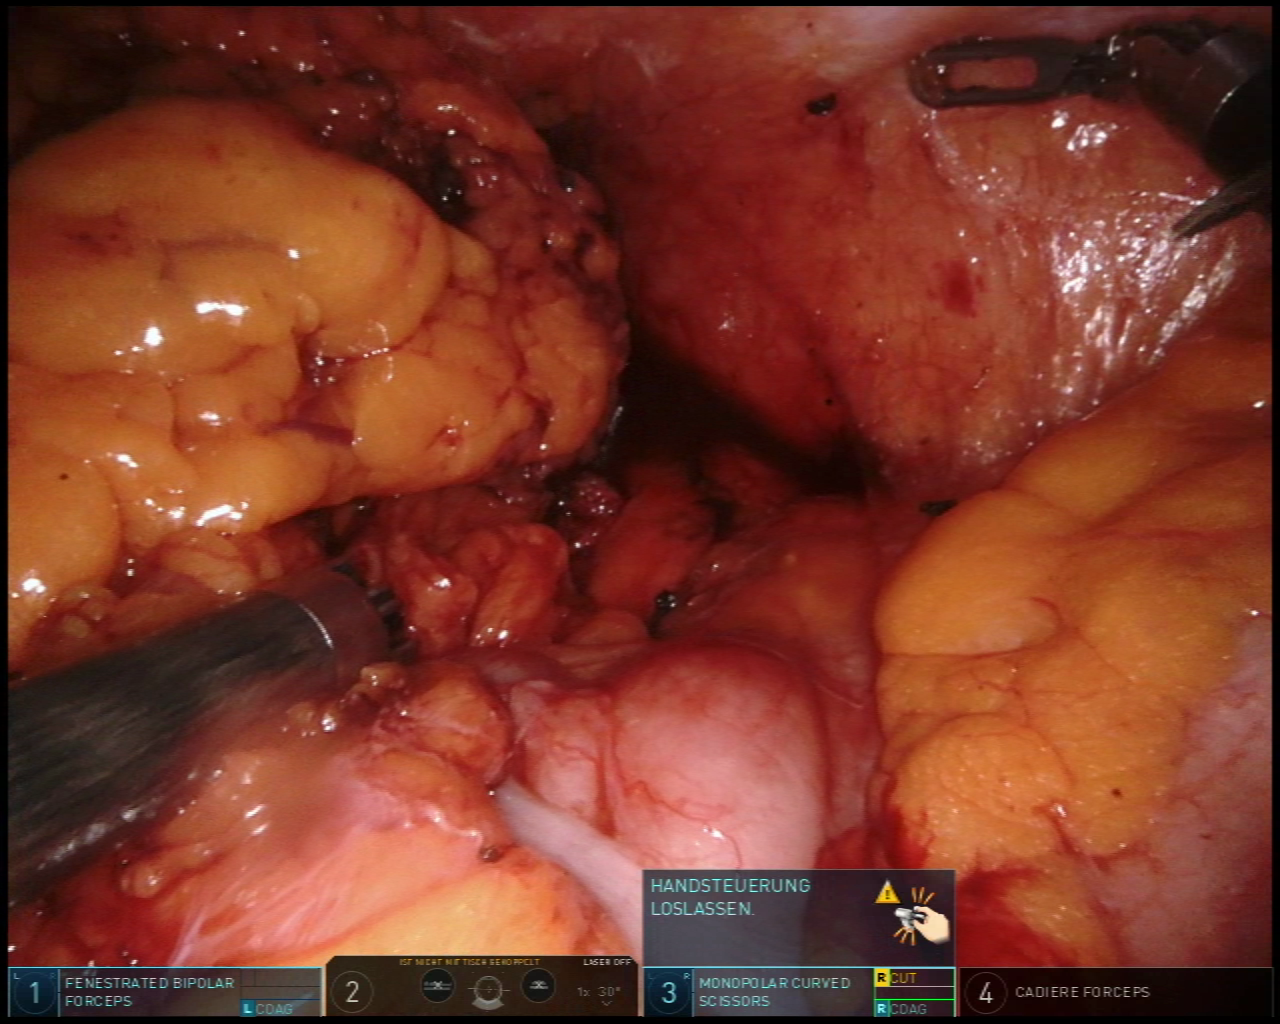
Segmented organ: colon
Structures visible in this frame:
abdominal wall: yes
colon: yes
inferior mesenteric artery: no
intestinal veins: no
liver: no
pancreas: no
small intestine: no
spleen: no
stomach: no
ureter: no
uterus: no
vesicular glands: no